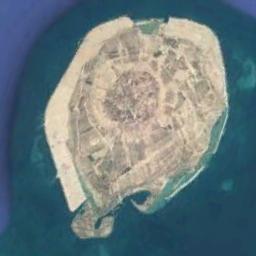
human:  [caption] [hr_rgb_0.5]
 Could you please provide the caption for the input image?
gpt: The island is surrounded by sea .

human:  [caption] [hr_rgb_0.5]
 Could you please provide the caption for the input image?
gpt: The land on the island is uneven .

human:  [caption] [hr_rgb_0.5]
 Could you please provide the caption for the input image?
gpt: The island without vegetation is surrounded by green waters .

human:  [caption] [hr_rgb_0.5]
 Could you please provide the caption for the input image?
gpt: An almost circular yellow-brown island surrounded by blue sea water .

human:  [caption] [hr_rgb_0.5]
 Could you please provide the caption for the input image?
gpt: The yellow island is surrounded by green water .